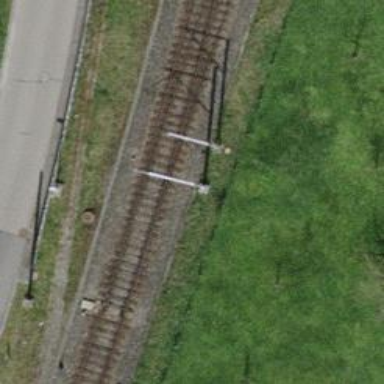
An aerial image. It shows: Railway with electrified contact lines.